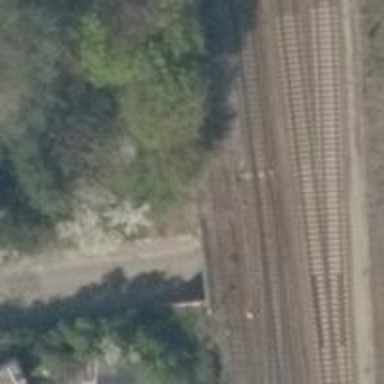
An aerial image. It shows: Disused railway yard with bridge.